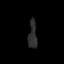
Tissue: lung
Cell type: Myeloid cells
Senescence score: 0.2276
Nuclear area (px): 235
Mean DAPI intensity: 44.187